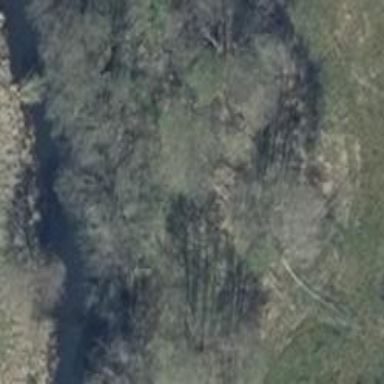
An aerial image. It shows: Row of deciduous broadleaved trees.